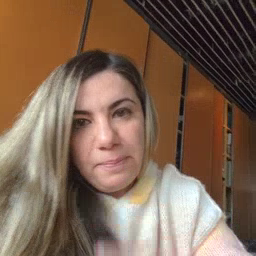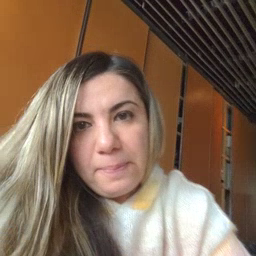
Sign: face